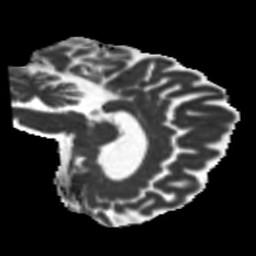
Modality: MD
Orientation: sagittal
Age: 68
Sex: female
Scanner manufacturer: siemens
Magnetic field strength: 3 T
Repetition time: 5.25 s
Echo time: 0.08 s